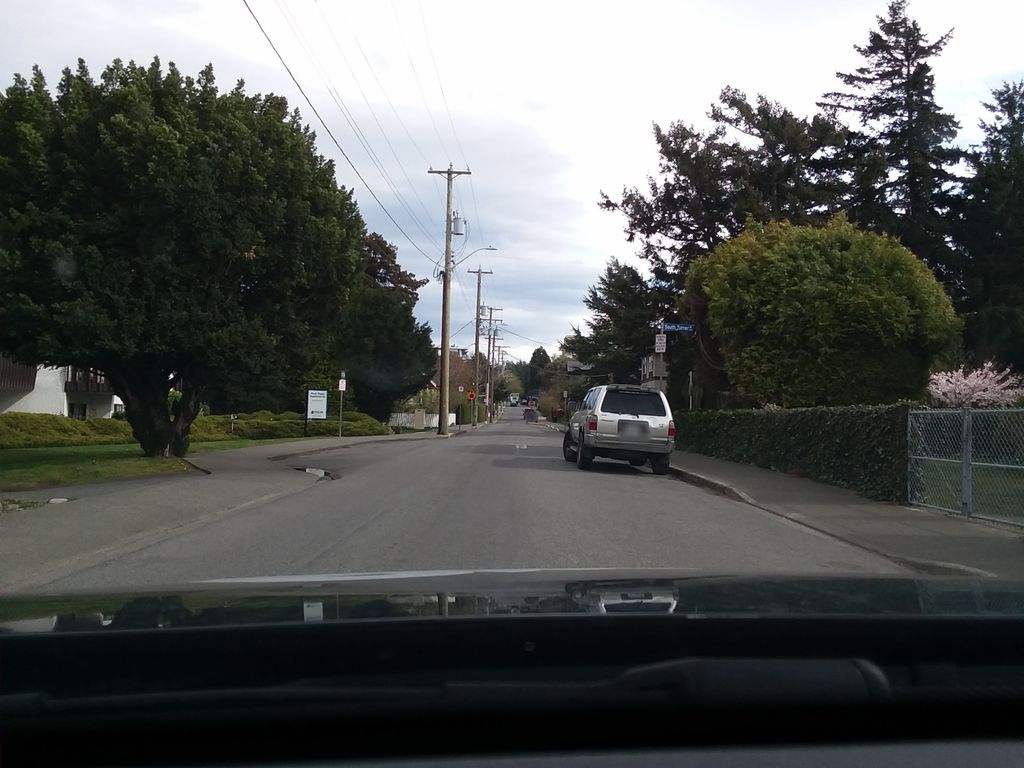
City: victoria